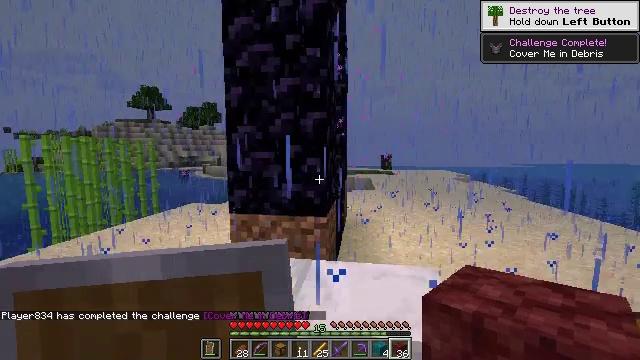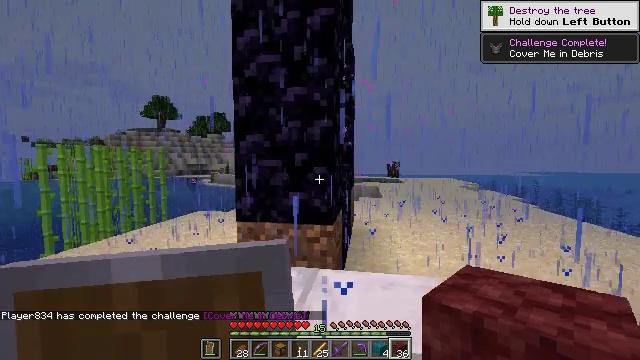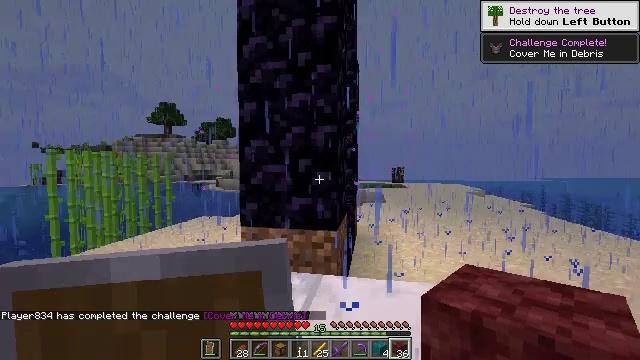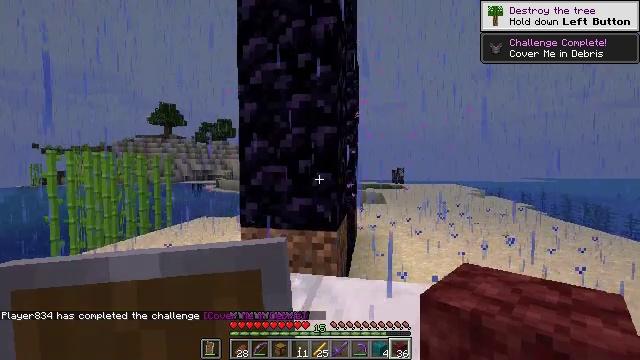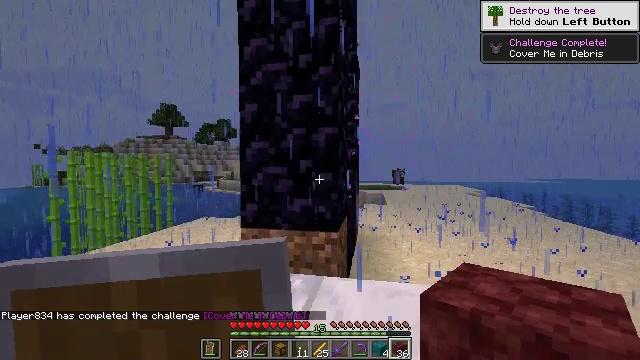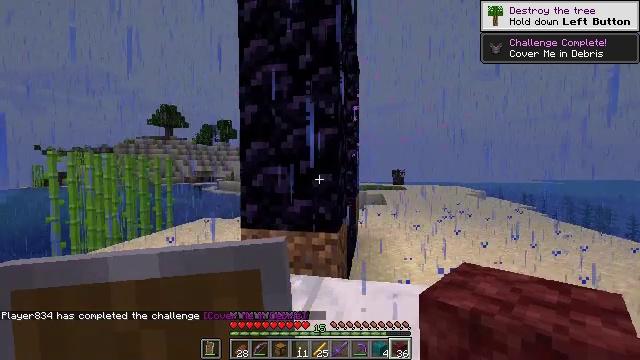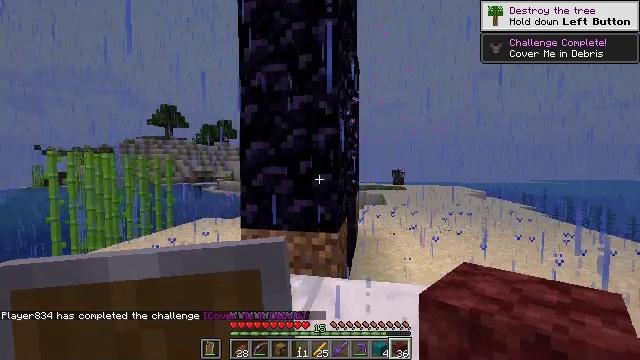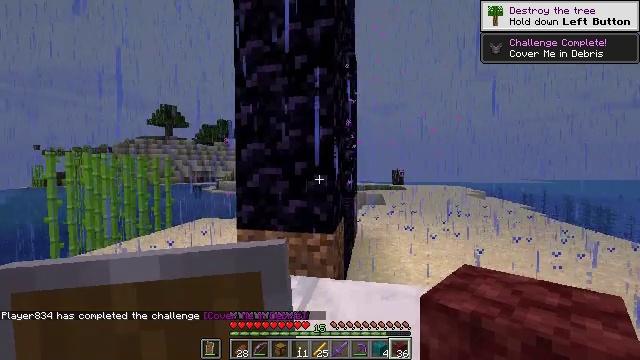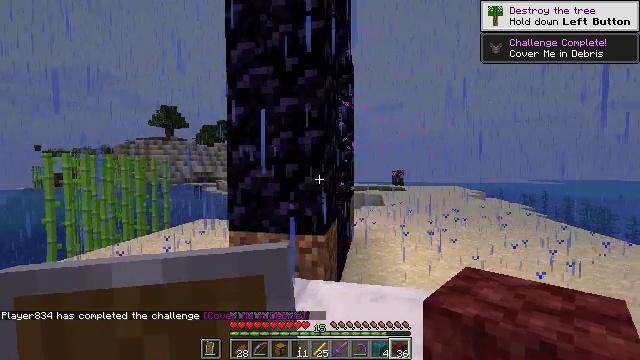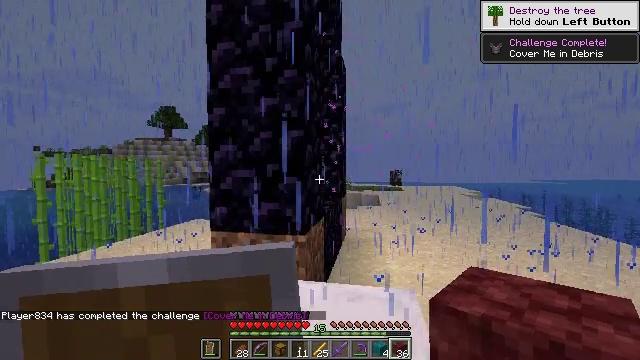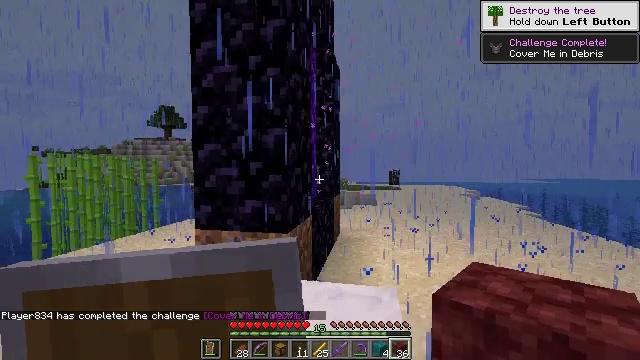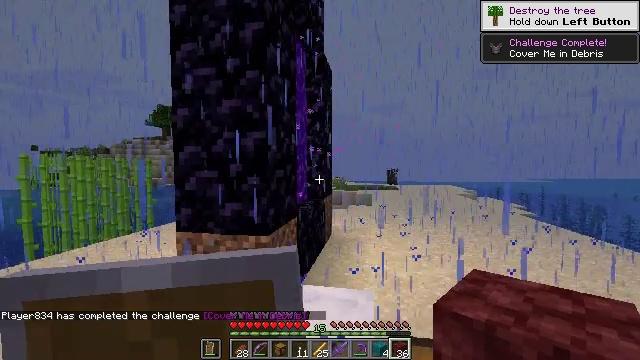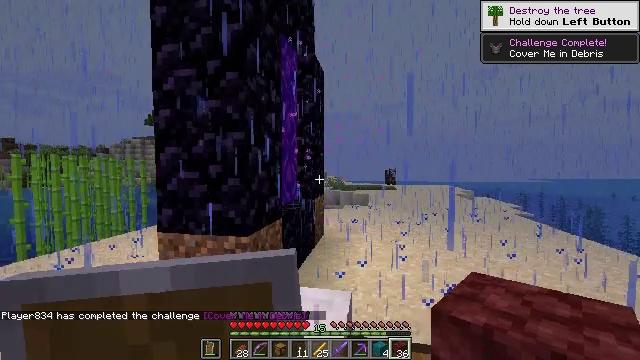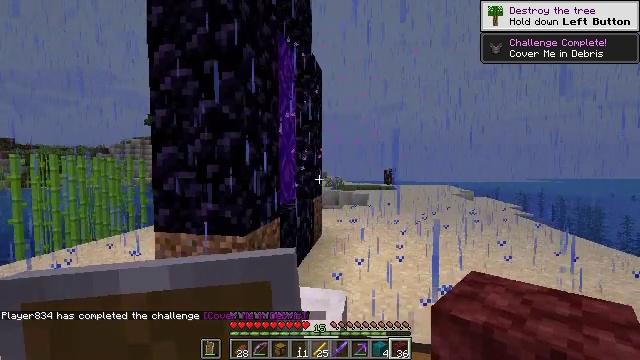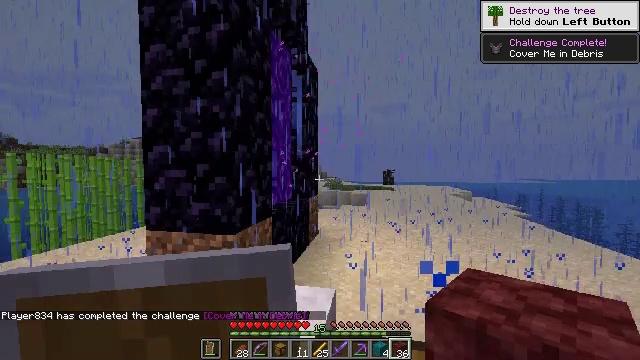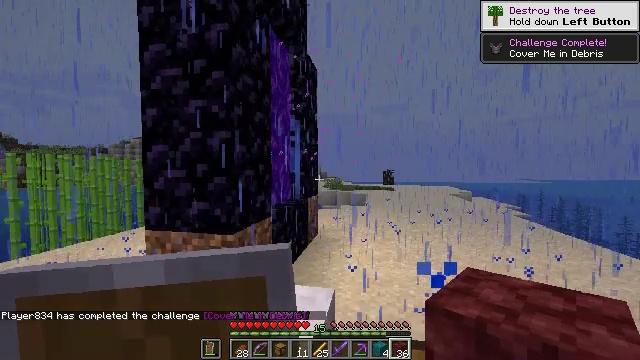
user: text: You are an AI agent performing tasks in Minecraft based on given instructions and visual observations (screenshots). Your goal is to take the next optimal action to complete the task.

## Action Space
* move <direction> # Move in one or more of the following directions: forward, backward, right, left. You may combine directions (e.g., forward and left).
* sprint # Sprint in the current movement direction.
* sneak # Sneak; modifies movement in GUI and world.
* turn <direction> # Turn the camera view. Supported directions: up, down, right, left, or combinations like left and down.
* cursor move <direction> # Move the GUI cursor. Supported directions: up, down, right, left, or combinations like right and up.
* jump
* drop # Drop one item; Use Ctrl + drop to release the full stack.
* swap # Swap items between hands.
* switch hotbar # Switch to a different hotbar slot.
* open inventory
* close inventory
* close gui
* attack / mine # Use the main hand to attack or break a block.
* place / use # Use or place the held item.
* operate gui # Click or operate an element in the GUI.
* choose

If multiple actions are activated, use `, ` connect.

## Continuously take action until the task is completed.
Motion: motion action
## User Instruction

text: Craft blaze powder.
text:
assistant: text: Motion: turn left and up
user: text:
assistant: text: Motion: turn up
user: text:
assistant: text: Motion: no_op
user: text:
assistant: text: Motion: no_op
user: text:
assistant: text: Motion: no_op
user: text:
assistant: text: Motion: no_op
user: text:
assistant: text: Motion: move right
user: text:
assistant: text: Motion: move right
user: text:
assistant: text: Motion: move right
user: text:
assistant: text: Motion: move right
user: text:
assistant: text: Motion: move right
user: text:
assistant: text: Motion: no_op
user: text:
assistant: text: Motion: no_op
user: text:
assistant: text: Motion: no_op
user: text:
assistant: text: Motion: no_op
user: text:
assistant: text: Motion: no_op
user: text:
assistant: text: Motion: no_op
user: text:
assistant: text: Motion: no_op
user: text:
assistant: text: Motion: no_op
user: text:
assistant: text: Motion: turn right and down
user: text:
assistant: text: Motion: turn right and down
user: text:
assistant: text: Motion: turn right and down
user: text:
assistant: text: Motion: turn right and down
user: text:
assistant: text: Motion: turn right and down
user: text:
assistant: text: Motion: turn right and down
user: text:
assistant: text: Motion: no_op
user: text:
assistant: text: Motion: use / place
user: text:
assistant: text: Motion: use / place
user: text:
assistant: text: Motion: use / place
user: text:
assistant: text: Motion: no_op